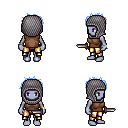
a pixel art fantasy rpg character, female body template, dark elf, purple skin, brown sleeveless shirt, gold greaves, white cyan bedhead hairstyle, chain hood, bracelets, dagger, four views (front, back, left, right), 2x2 character sprite sheet, small pixel art, hard edges, no anti-aliasing